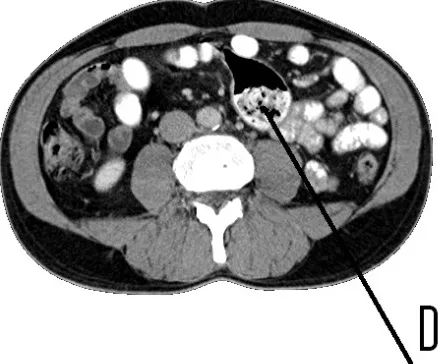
Computed tomography displaying a dilated segment of ileum (indicated by the arrow).
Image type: radiology (ct)